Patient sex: F
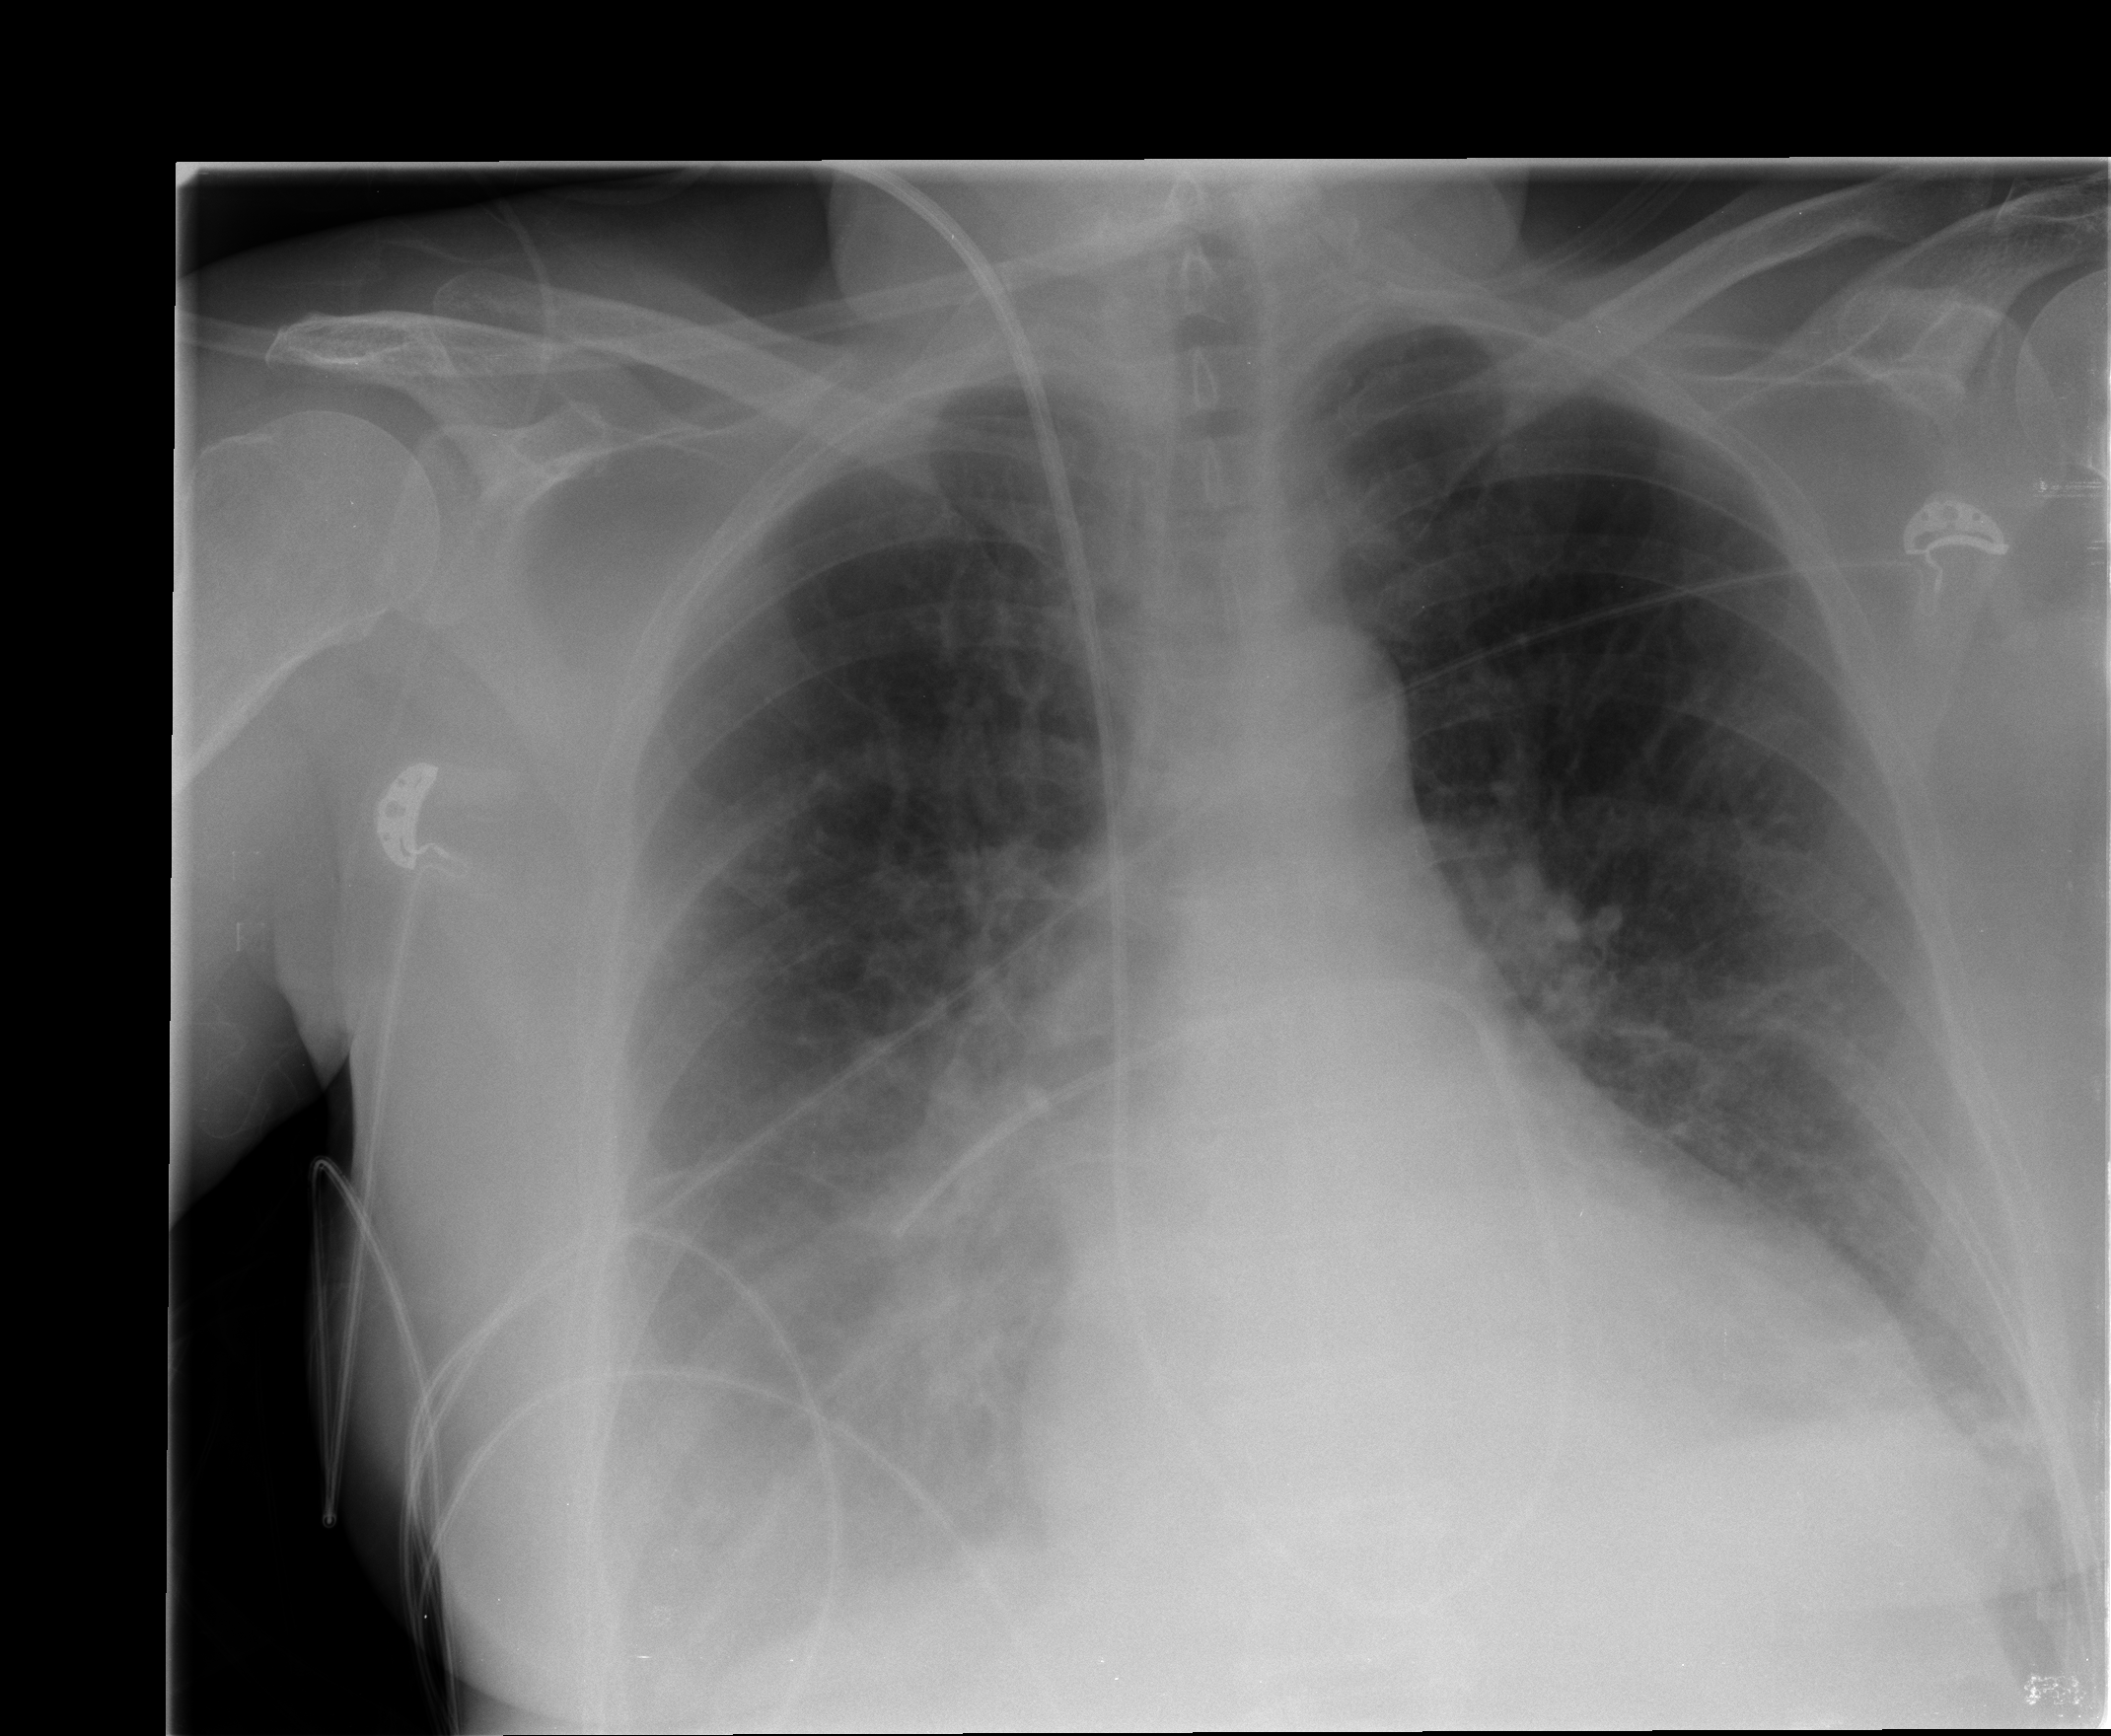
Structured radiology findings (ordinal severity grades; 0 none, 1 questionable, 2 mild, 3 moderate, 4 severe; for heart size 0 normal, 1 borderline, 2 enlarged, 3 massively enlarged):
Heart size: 2
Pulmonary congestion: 3
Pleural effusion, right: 2
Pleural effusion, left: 2
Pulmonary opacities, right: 2
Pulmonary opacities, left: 2
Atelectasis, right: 3
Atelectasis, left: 3